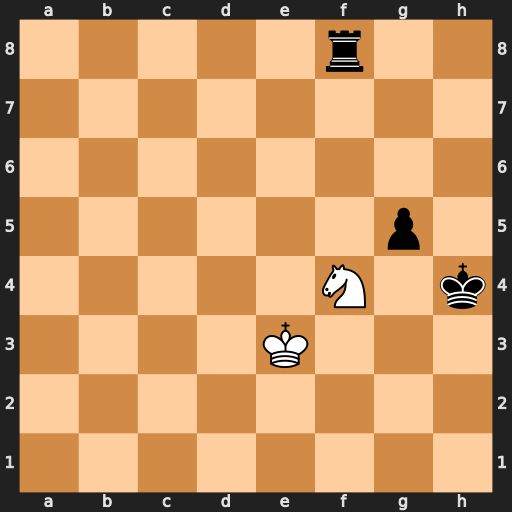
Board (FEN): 5r2/8/8/6p1/5N1k/4K3/8/8
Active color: w
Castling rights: -
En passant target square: -
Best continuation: Ng6+ Kg4 Nxf8